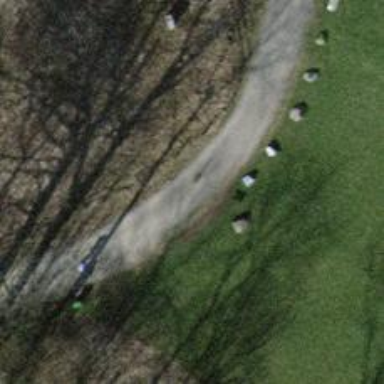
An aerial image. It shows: Bollard.